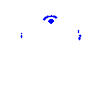
Particle: electron